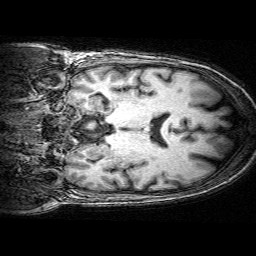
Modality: T1w
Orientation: coronal
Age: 55
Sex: male
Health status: ill
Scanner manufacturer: siemens
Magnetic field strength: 3 T
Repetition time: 0.0025 s
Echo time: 0.00336 s